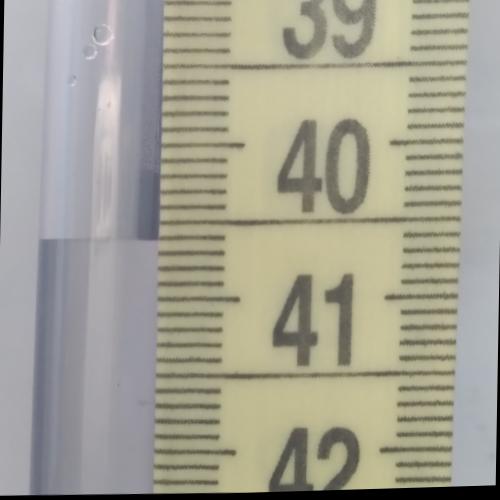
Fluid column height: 40.6 cm